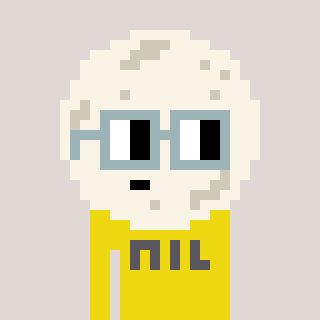
a pixel art character with square dark gray glasses, a moon-shaped head and a yellow-colored body on a warm background